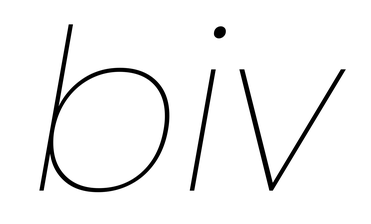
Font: Poppins-ThinItalic